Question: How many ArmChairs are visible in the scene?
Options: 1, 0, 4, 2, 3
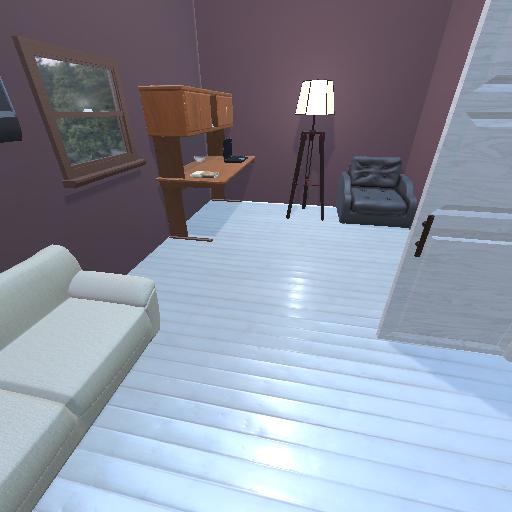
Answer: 1